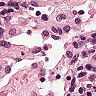
Metastatic tissue present: no